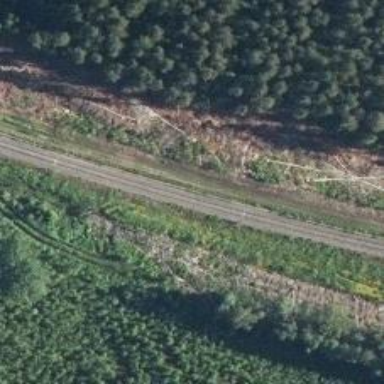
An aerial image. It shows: Continuous rail railway with electrified contact line.